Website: apple
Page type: payment
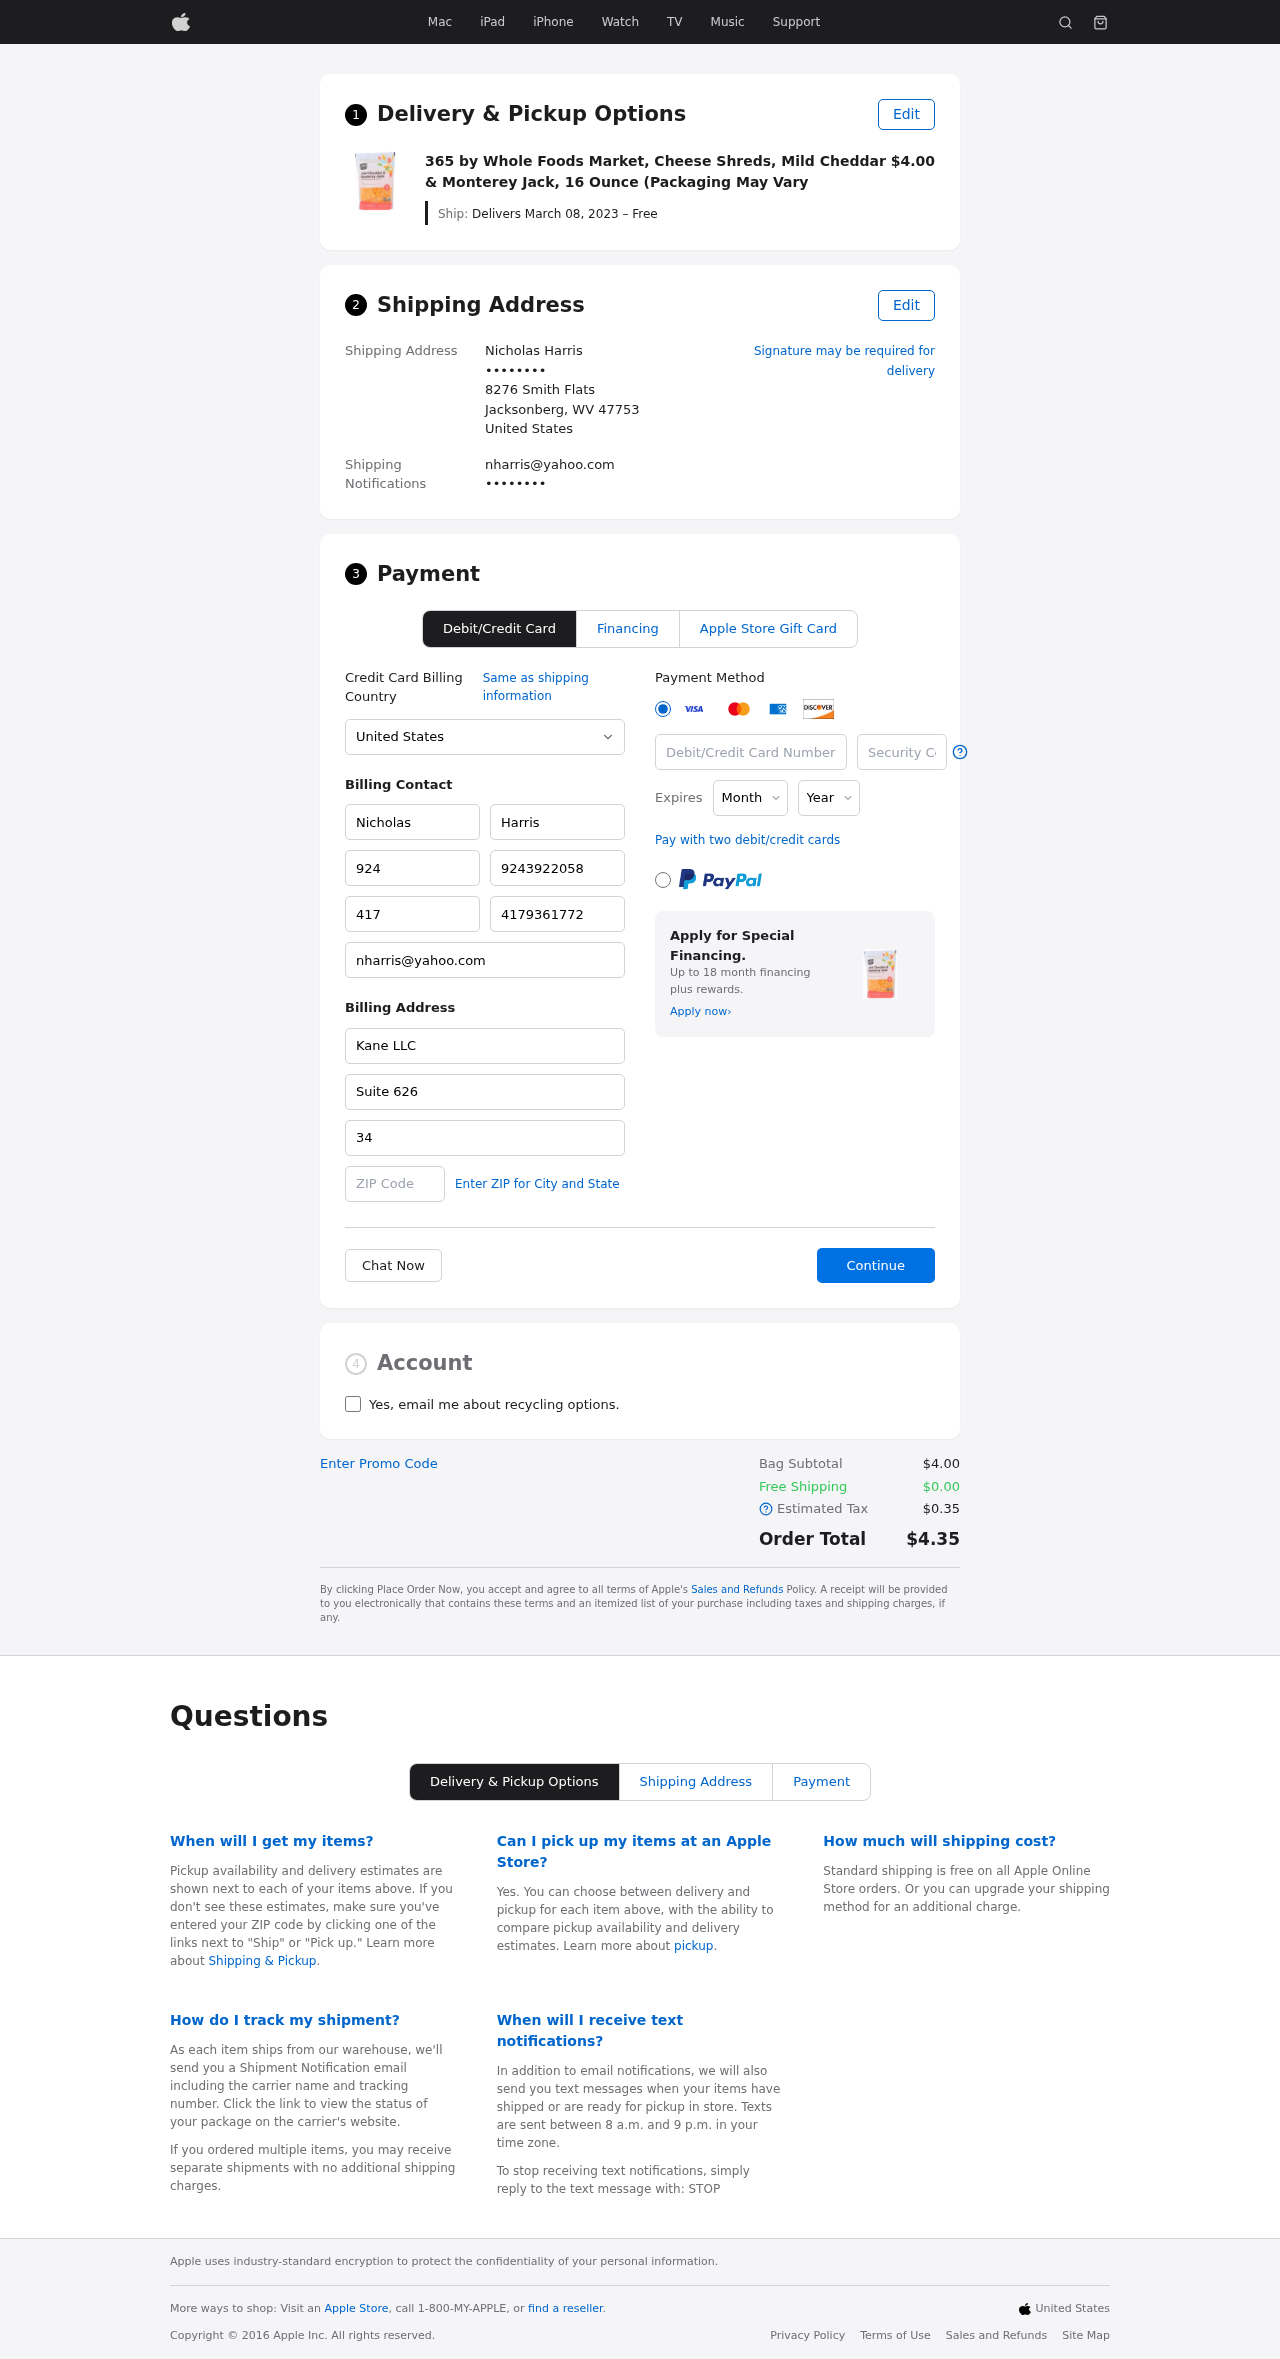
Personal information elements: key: PII_CARD_CVV
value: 3457
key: PII_CARD_EXPIRY_MONTH
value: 11
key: PII_CARD_EXPIRY_YEAR
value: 30
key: PII_CARD_NUMBER
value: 3770 4535 6043 257
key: PII_CITY_STATE_ZIP
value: Jacksonberg, WV 47753
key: PII_COMPANY
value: Kane LLC
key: PII_COUNTRY
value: United States
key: PII_EMAIL
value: nharris@yahoo.com
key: PII_EMAIL2
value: nharris@yahoo.com
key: PII_FIRSTNAME
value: Nicholas
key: PII_FULLNAME
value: Nicholas Harris
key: PII_LASTNAME
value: Harris
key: PII_PHONE3
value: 9243922058
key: PII_PHONE_ALT
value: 4179361772
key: PII_PHONE_ALT_AREA
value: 417
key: PII_PHONE_AREA
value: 924
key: PII_POSTCODE2
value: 50517
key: PII_SECURITY_CODE
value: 34287
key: PII_STREET
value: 8276 Smith Flats
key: PII_STREET2
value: Suite 626
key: PII_PHONE
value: ••••••••
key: PII_PHONE2
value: ••••••••
Product elements: key: PRODUCT1_NAME
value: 365 by Whole Foods Market, Cheese Shreds, Mild Cheddar & Monterey Jack, 16 Ounce (Packaging May Vary
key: PRODUCT1_PRICE
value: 4
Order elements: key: ORDER_DELIVERY_DATE
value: Delivers March 08, 2023 – Free
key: ORDER_SUBTOTAL
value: $4.00
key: ORDER_SHIPPING_COST
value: $0.00
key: ORDER_TAX
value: $0.35
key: ORDER_TOTAL
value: $4.35